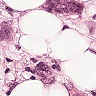
Metastatic tissue present: yes